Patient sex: F
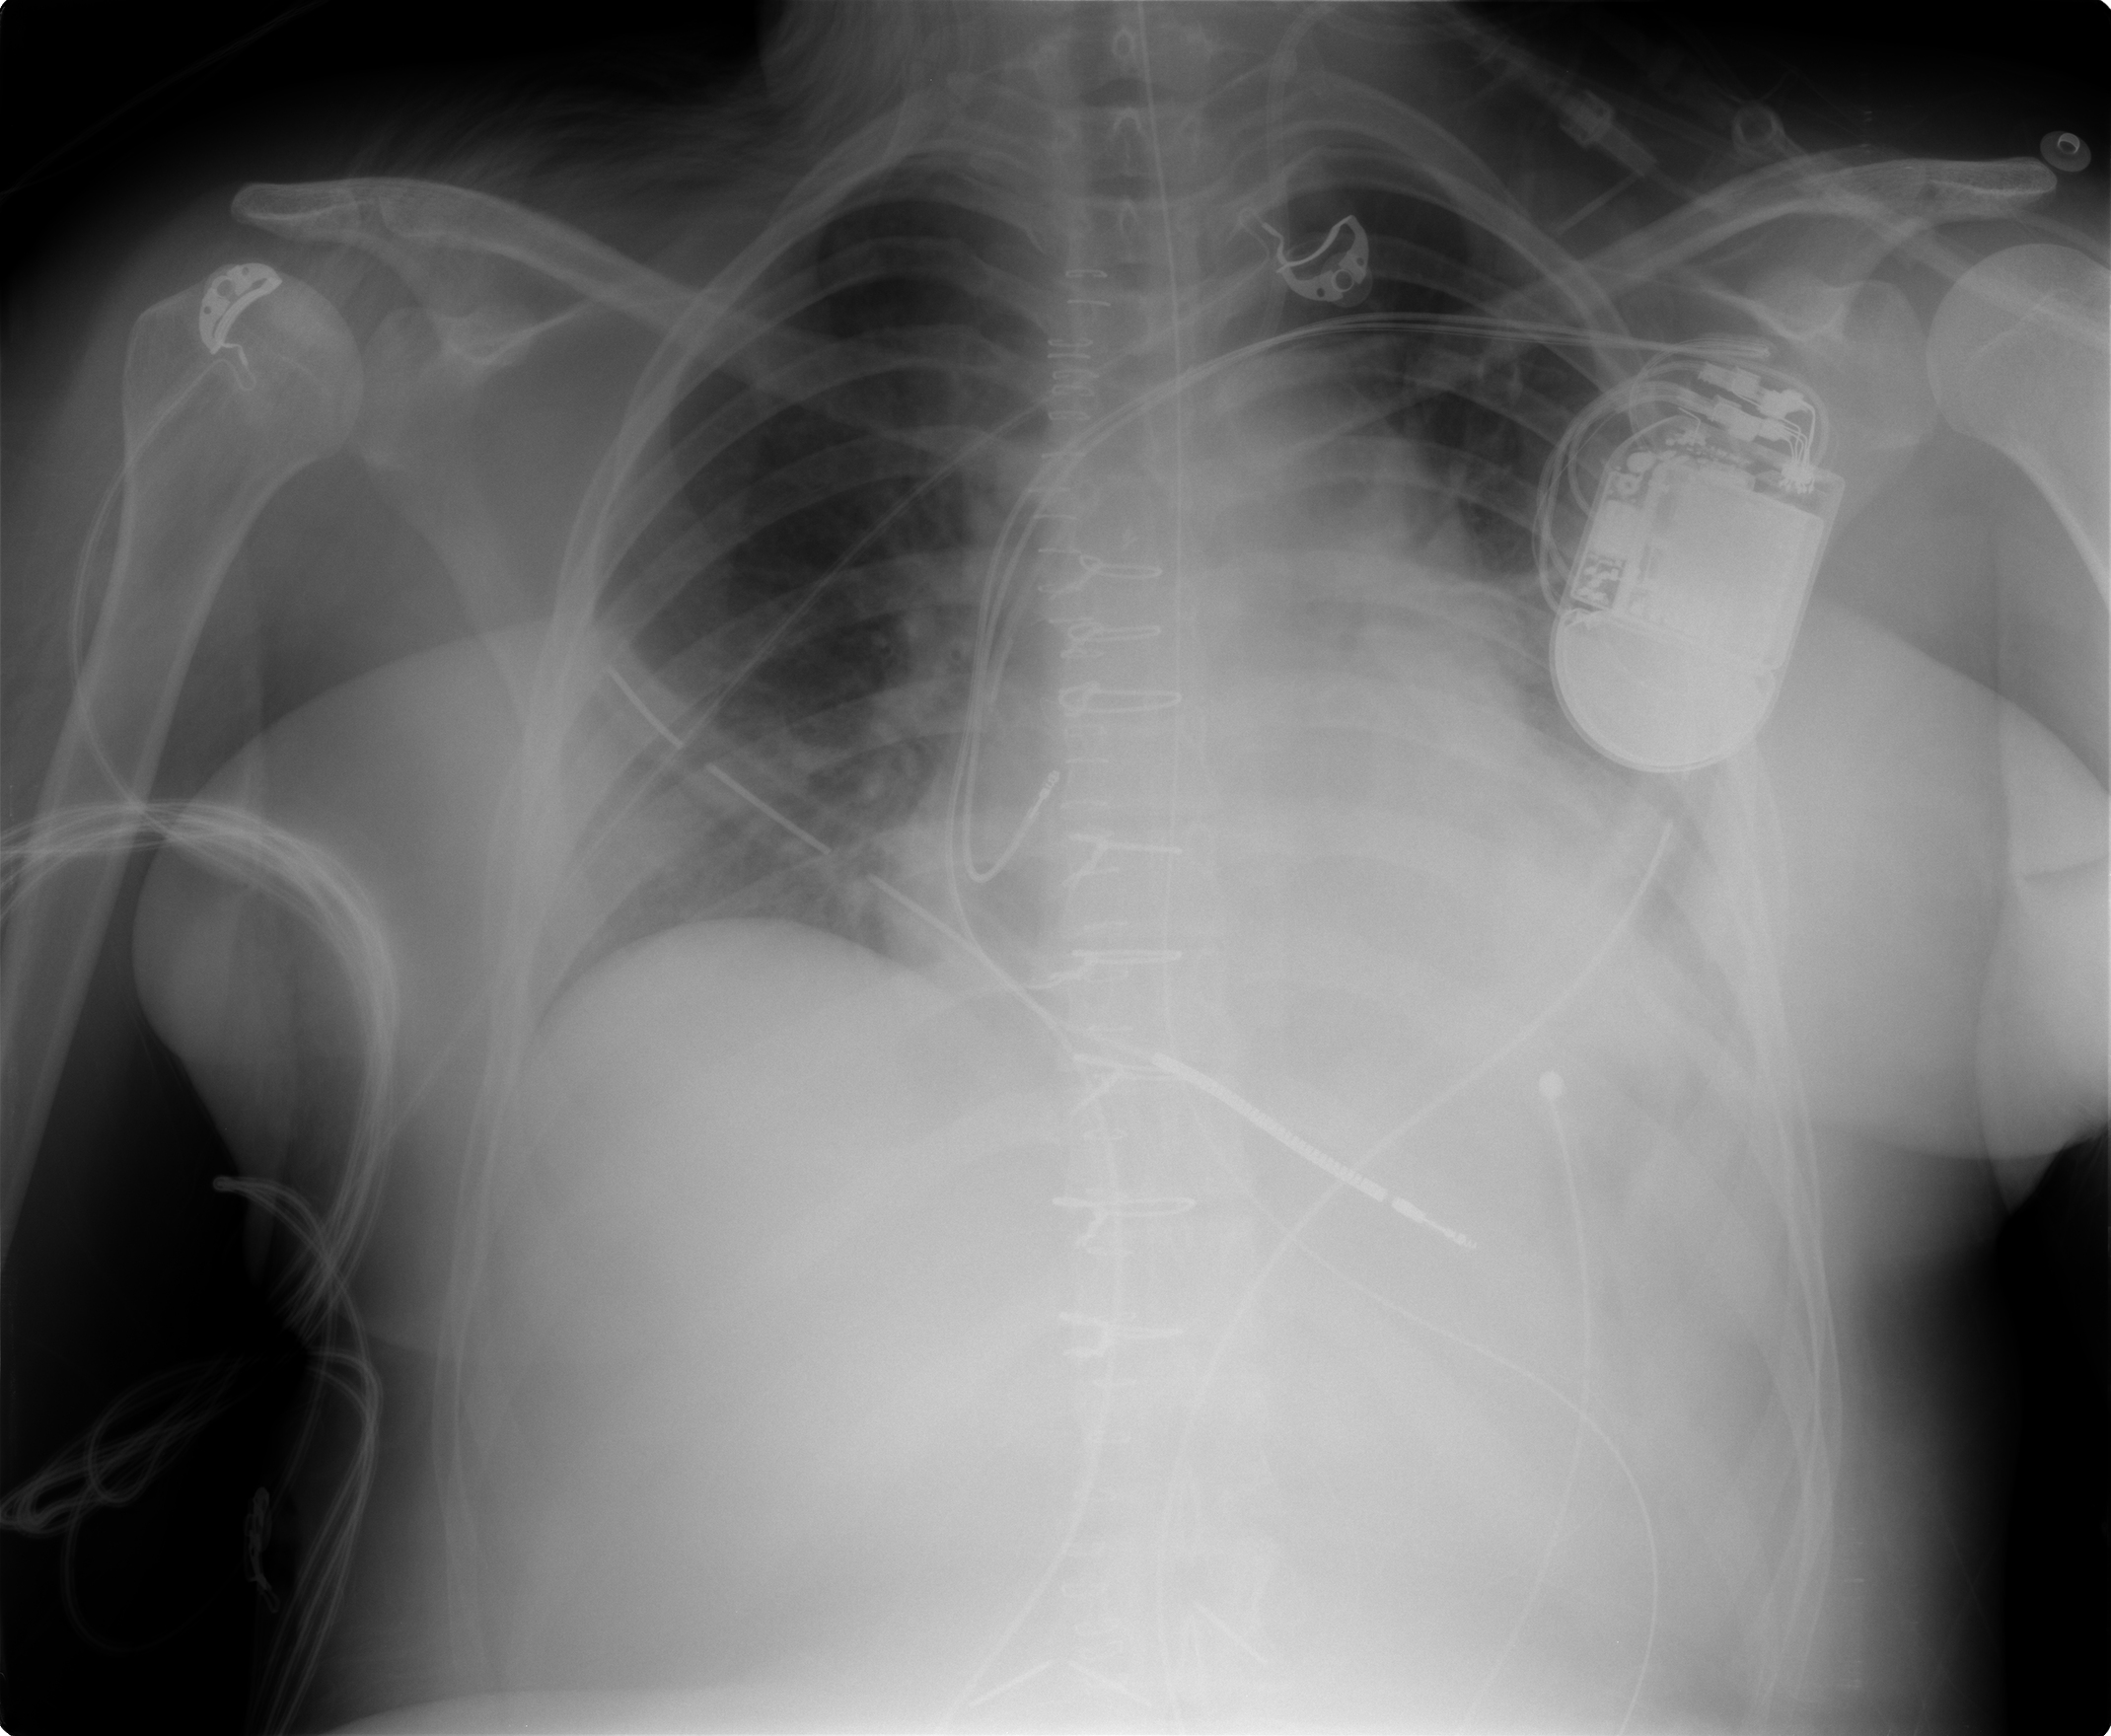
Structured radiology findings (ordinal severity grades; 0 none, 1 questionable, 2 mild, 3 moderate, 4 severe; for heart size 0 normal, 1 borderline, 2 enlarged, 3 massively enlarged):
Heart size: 2
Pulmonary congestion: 2
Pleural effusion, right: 0
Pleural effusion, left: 2
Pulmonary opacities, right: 0
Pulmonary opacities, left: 2
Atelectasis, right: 0
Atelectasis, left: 2